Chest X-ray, PA view. Patient: 33 years old, sex F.
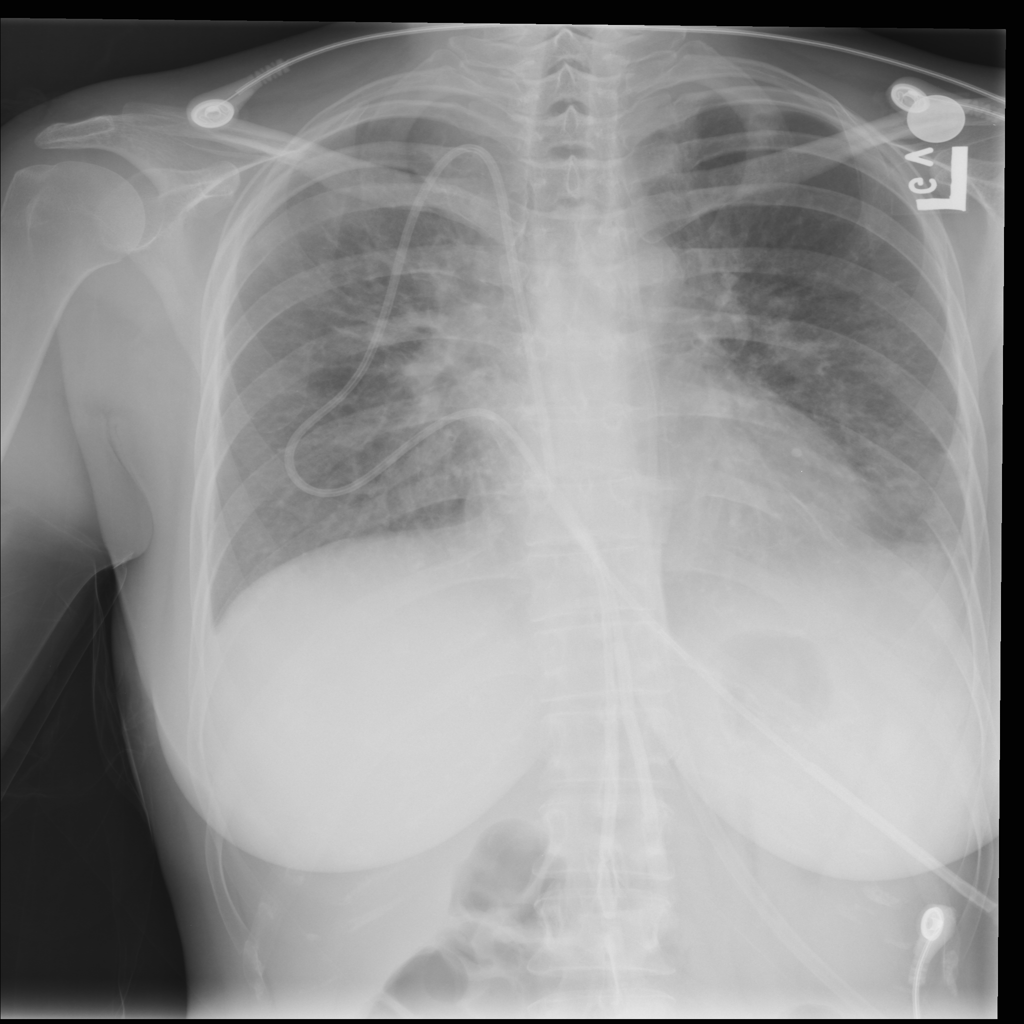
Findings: Atelectasis, Consolidation, Effusion, Mass, Nodule